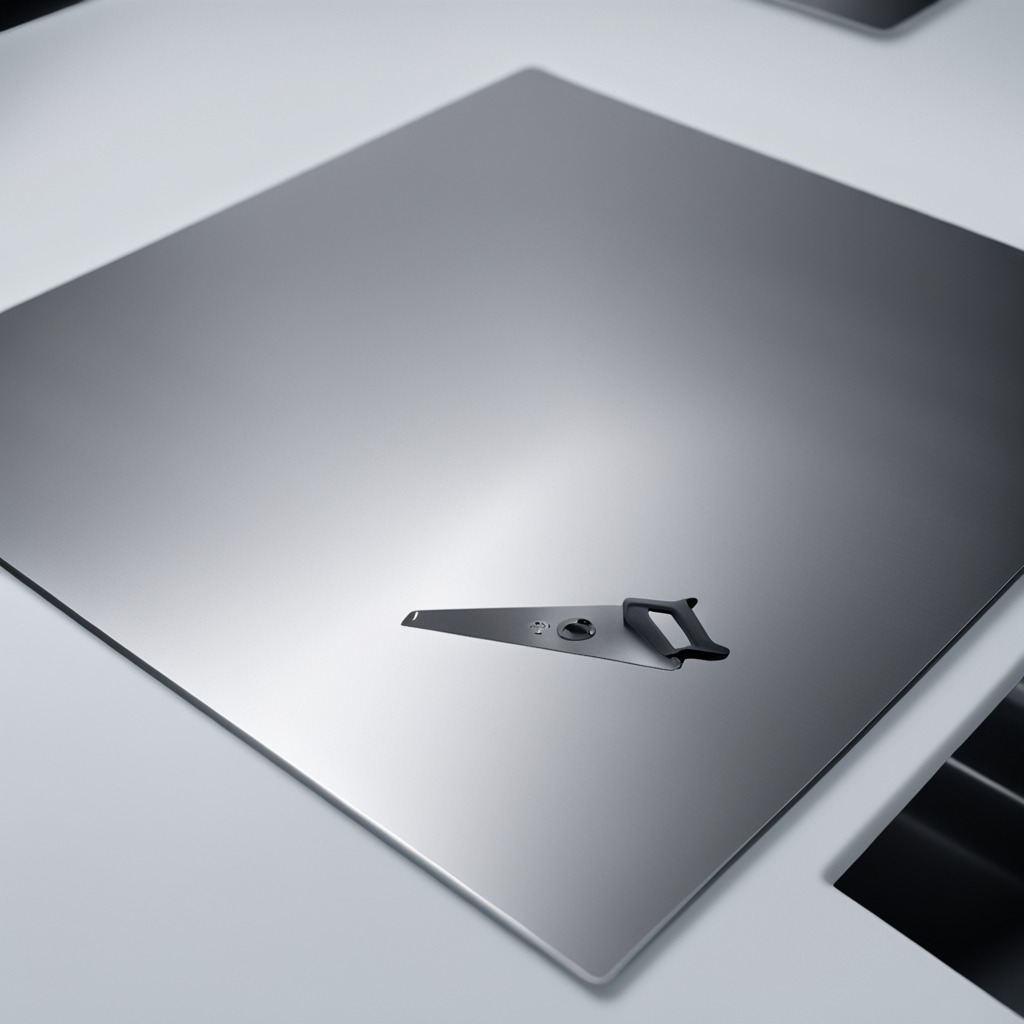
A handheld metal saw is lying on the stainless steel table.